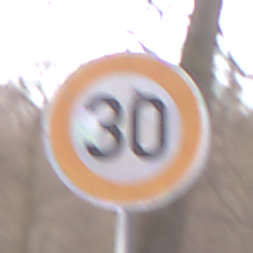
Verkehrszeichen: Geschwindigkeit30
Umgebung: Outdoor, Nature
Tageszeit: MorningAfternoon
Wetter: Overcast
Licht: Natural
Jahreszeit: Autumn
Kontrast: LowContrast